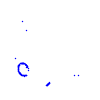
Particle: kaon